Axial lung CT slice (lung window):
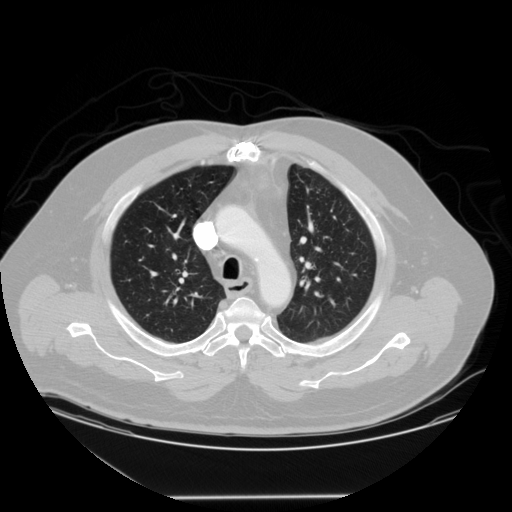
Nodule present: no